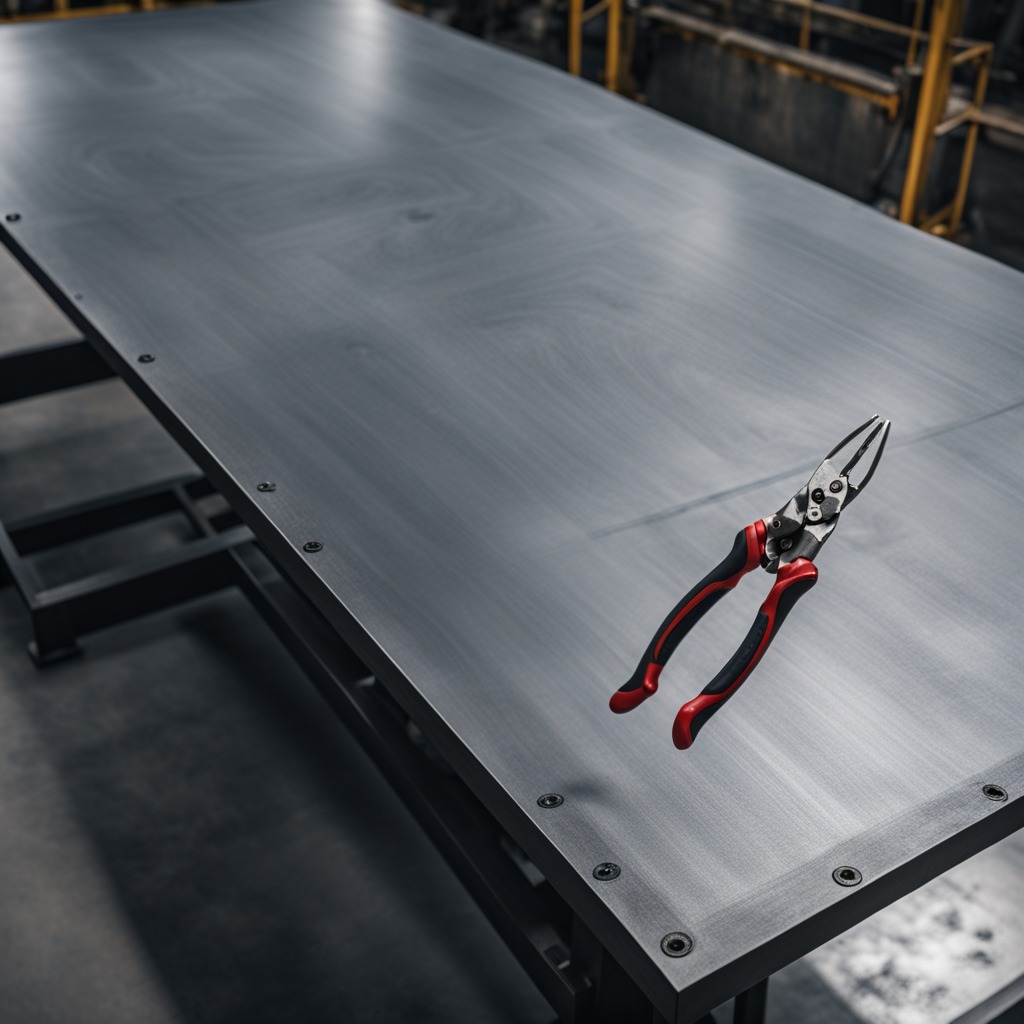
A plier lies on a cold steel table in a mining workshop gritty textures